Question: What is the measurement shown in the image?
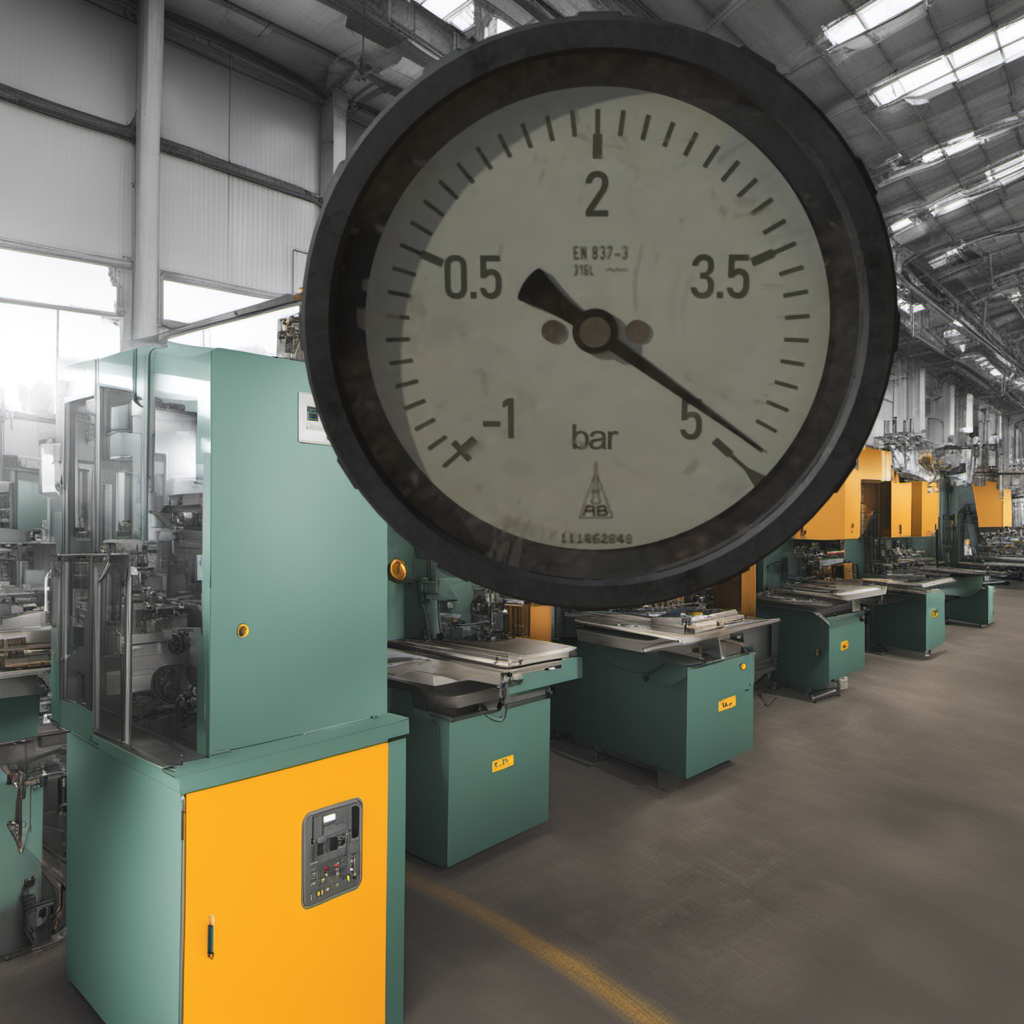
Answer: The result is 4.88
Question: What is the reading range of the measurement in the image?
Answer: The range is from -1 to 5
Question: What is the minimum and maximum value range of the measurement in the image?
Answer: The minimum value is -1 and the maximum value is 5